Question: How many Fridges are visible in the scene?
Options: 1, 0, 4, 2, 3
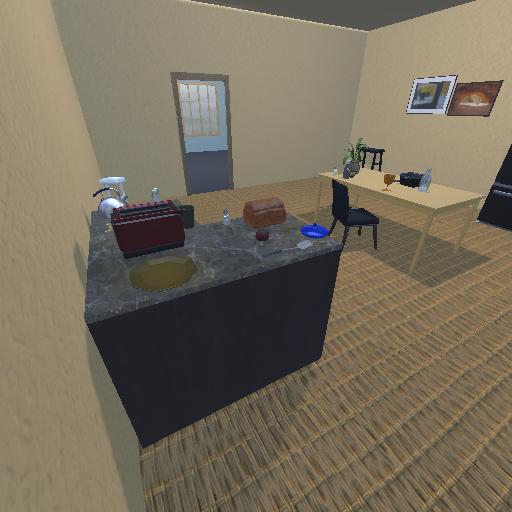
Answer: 1